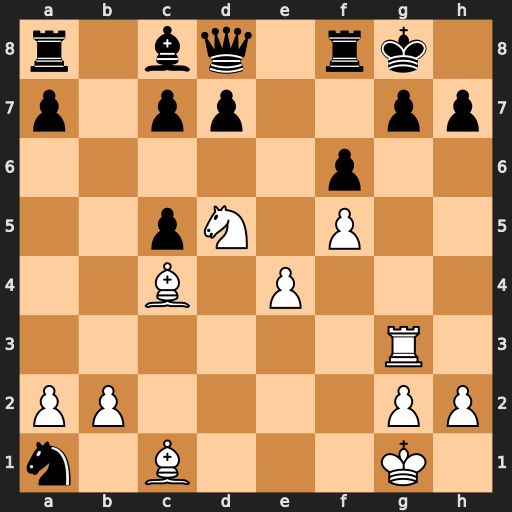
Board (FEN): r1bq1rk1/p1pp2pp/5p2/2pN1P2/2B1P3/6R1/PP4PP/n1B3K1
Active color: w
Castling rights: -
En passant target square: -
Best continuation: Ne7+ Kh8 Ng6+ hxg6 Rh3#